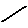
Label: line